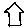
Label: house